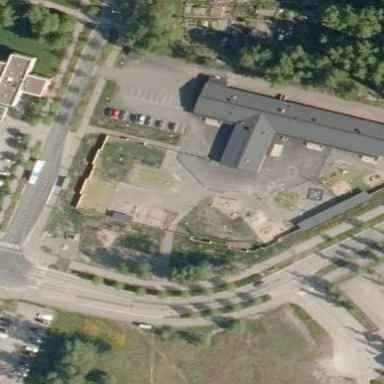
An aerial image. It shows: Kindergarten.